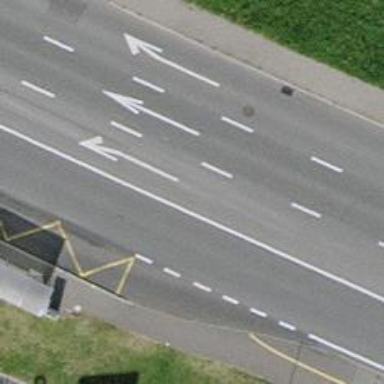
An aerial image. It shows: Public transport stop position.